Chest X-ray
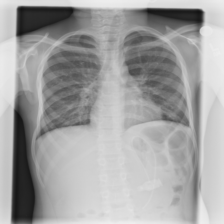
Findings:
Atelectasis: negative
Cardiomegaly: negative
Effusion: negative
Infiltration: negative
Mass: negative
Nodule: negative
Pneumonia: negative
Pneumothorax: negative
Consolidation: negative
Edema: negative
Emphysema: negative
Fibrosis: negative
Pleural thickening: negative
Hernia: negative